Question: I have established the following model showing relationships.

Custom UITableViewCell subclasses update the Story selected property when they are actually selected.
This is working absolutely fine although I have now been asked to offer some form of persistence of the selected Story objects.
How can I build this SavedSelection object to fit into the model below?
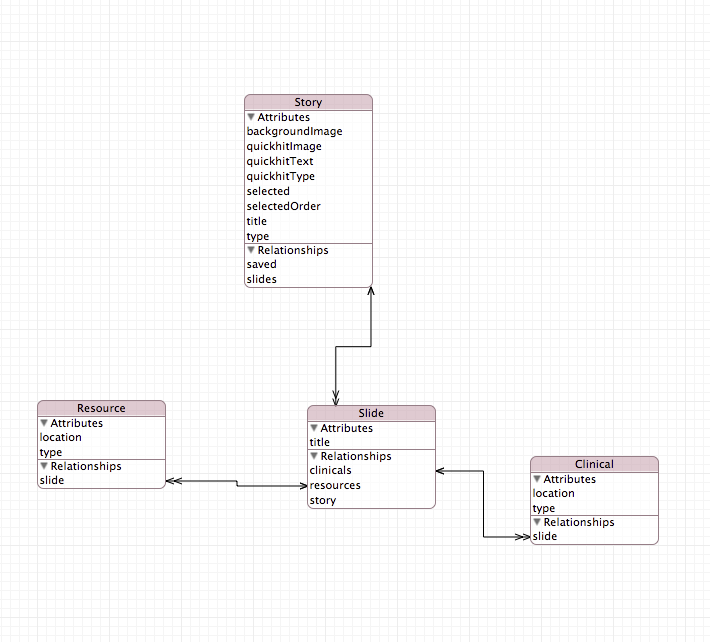
Answer: The only novel thing is you have a many-to-many relation, where 'SavedSelection' has many Stories, and a Story may belong to many 'SavedSelection's. CoreData can do this without anything special or any kind of explicit join table.
You just create a 'SavedSelection' entity, make it have a to-many 'selectedStories' property that leads off to the 'Story' entity. In return you make a 'savedSelections' property that's to-many and leads off to 'SavedSelections'. There's no step three.